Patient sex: F
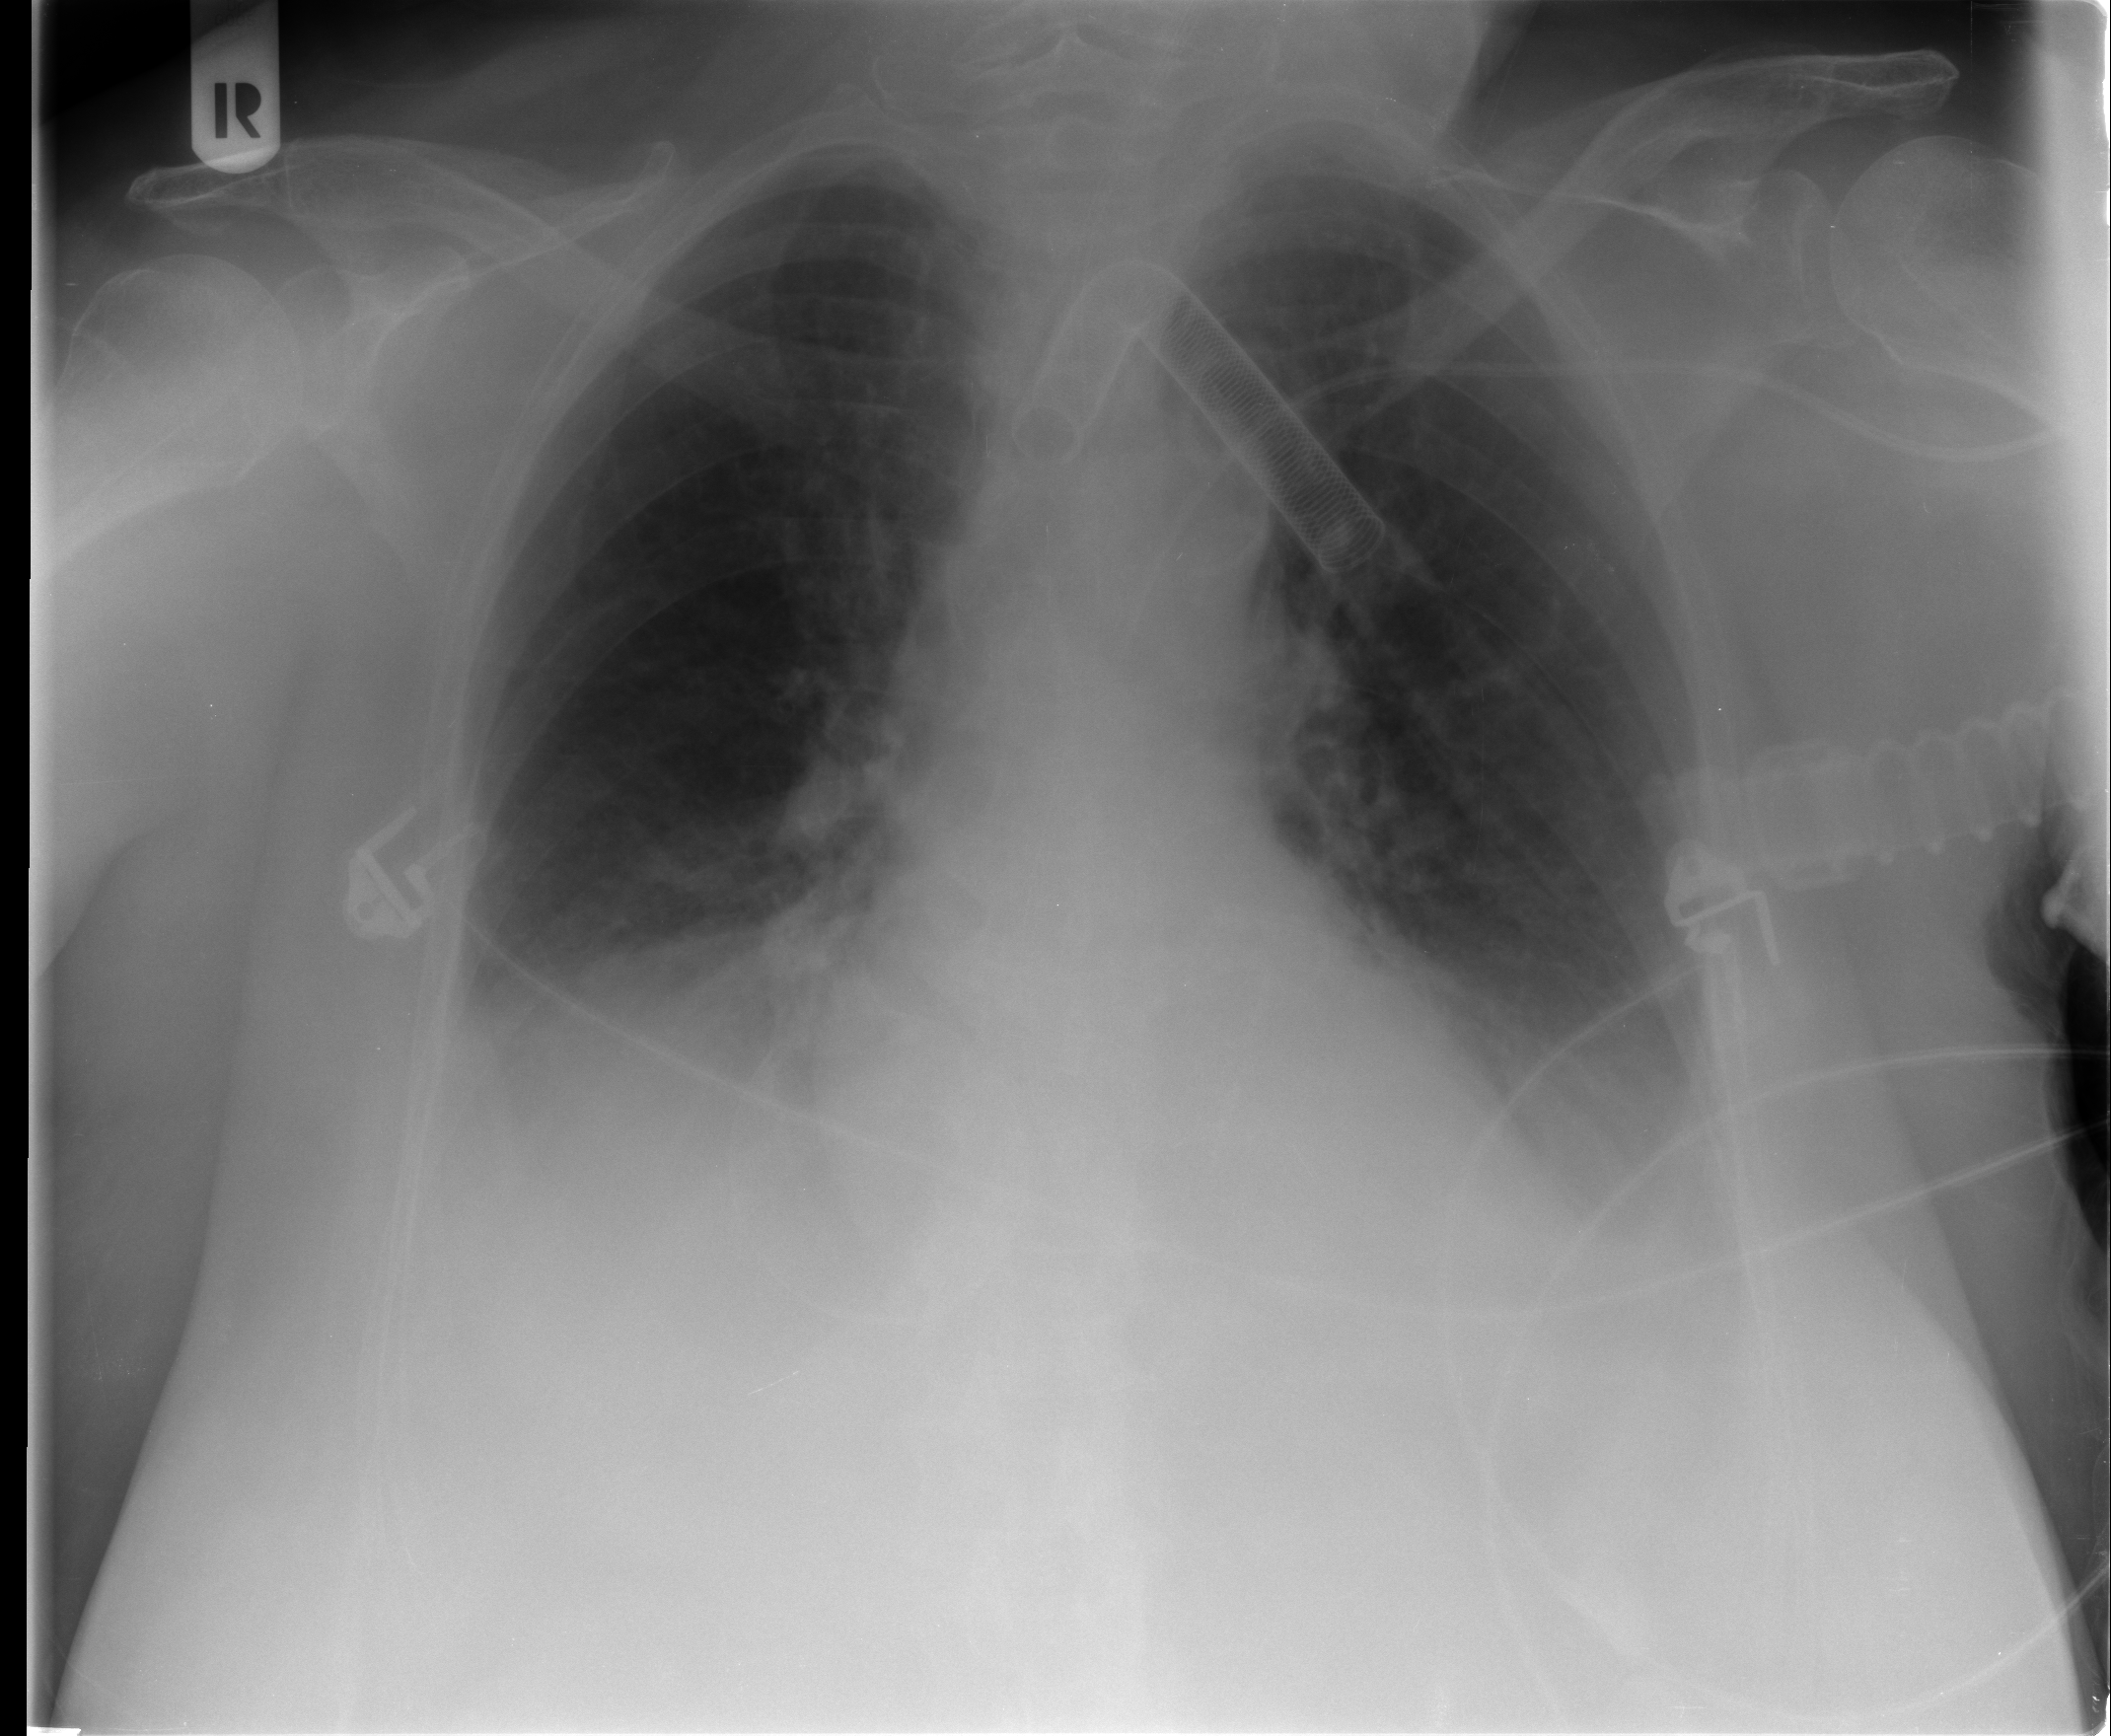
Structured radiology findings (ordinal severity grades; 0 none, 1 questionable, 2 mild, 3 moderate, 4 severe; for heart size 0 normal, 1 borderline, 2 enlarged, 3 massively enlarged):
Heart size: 0
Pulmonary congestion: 2
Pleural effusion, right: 3
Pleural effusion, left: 2
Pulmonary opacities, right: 0
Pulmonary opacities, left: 0
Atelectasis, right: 2
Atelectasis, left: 2